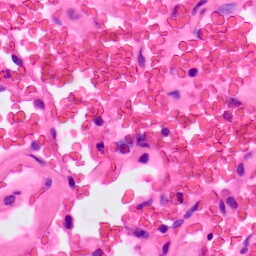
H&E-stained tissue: Lung